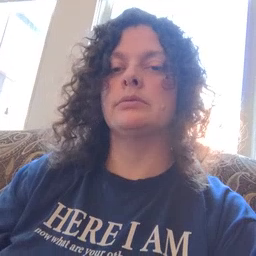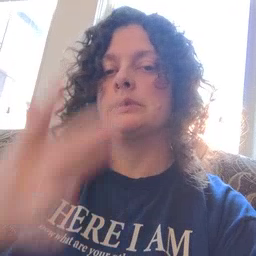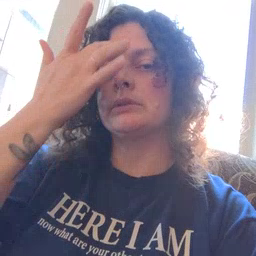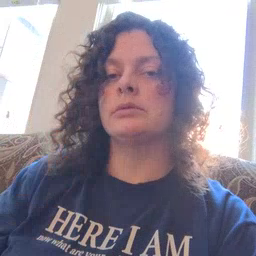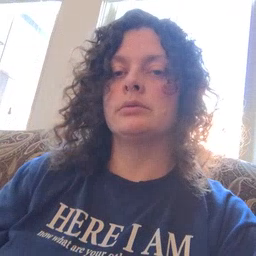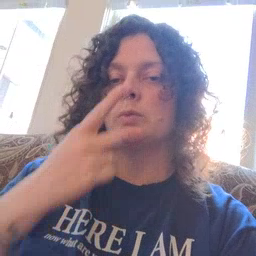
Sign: sick